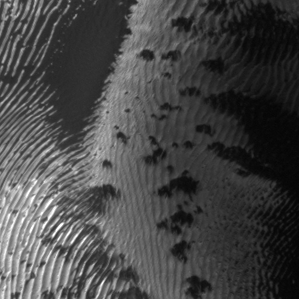
Label: frost